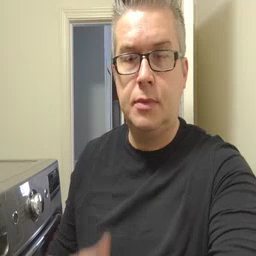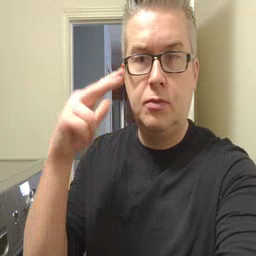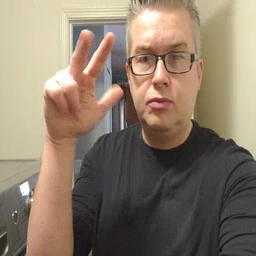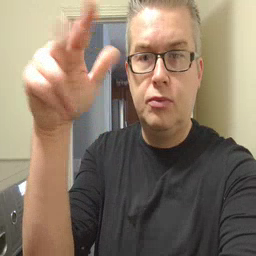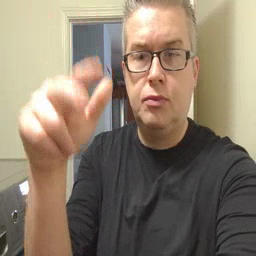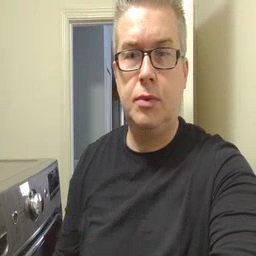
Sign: helicopter